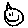
Label: smiley face